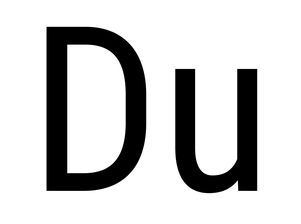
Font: Roboto_Condensed_Regular